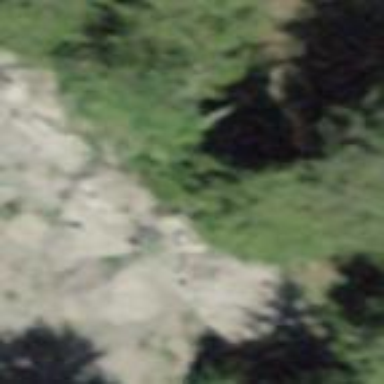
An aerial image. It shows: Natural scree.